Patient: sex F, age 54
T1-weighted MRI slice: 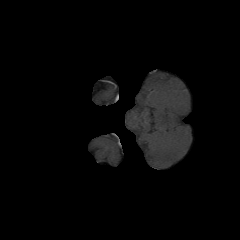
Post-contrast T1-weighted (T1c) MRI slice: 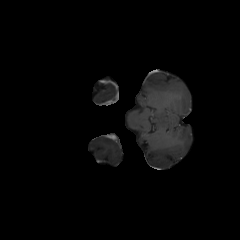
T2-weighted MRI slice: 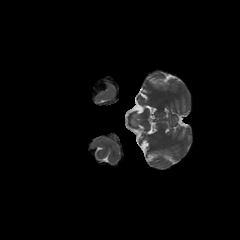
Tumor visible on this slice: no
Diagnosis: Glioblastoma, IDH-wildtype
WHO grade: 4